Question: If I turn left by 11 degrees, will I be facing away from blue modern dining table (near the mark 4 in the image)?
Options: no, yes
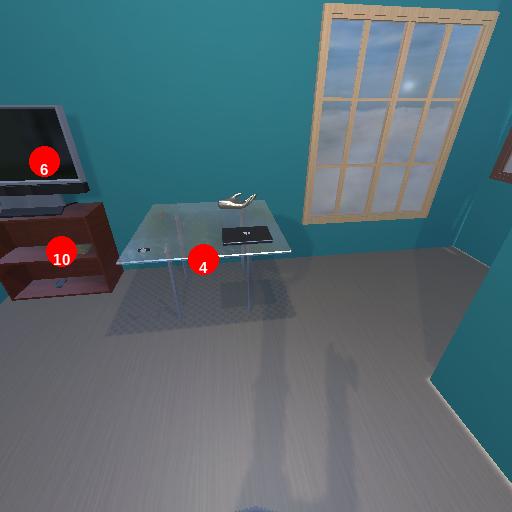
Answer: no